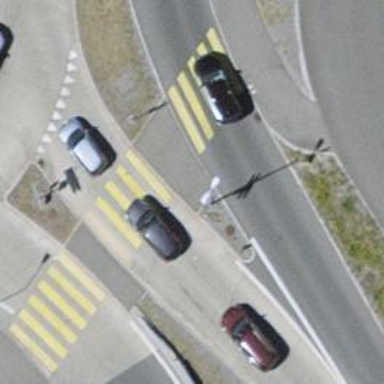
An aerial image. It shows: Kerb barrier.